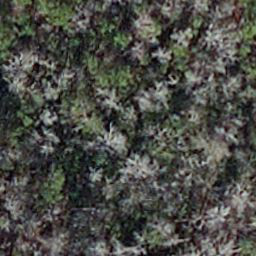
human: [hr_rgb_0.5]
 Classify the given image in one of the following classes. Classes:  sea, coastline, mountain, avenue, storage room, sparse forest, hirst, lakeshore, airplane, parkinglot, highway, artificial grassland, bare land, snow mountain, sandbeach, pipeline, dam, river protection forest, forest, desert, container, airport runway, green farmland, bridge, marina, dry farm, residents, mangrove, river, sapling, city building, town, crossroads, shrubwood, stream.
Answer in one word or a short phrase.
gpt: sapling